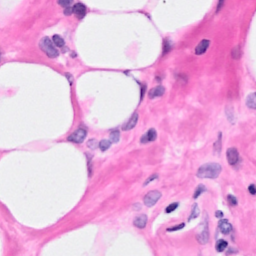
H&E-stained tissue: Breast